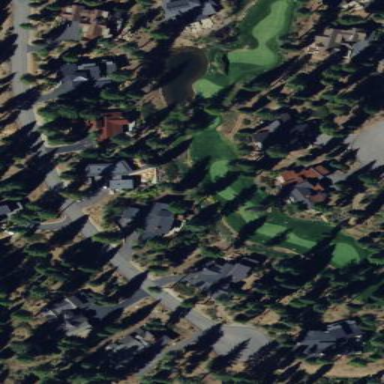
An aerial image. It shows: Picturesque green golfing area with grass land use.